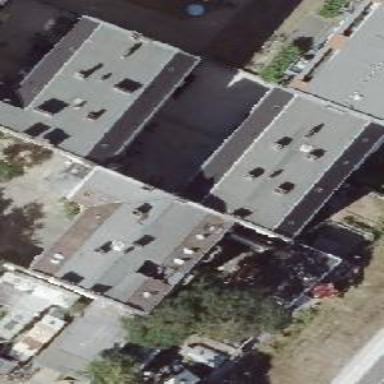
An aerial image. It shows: Residential building.